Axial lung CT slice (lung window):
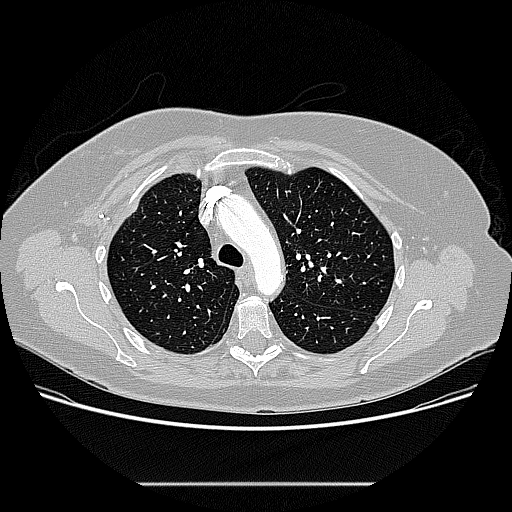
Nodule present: no